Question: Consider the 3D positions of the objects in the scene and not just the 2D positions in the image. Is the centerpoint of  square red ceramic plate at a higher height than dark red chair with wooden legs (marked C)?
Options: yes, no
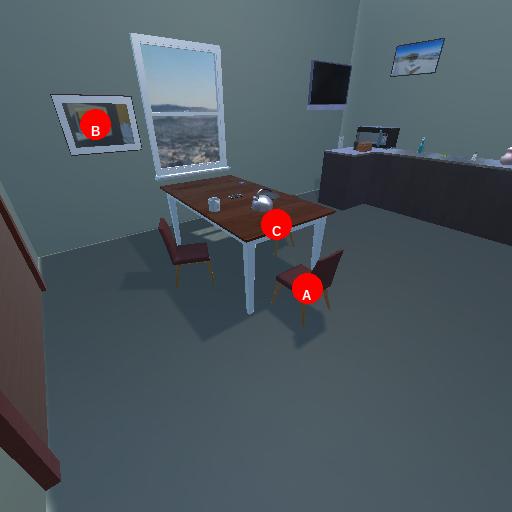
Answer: yes